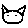
Label: cat